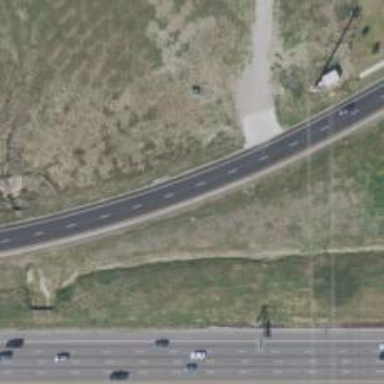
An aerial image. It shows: Secondary road with frontage road alongside.